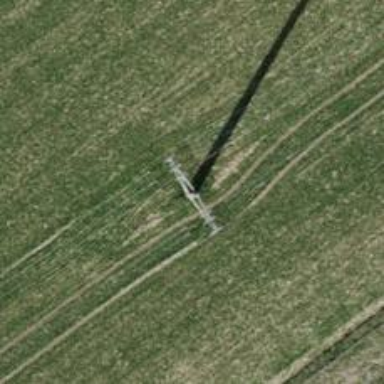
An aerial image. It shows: Concrete power pole.